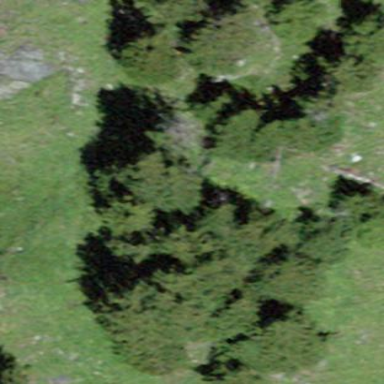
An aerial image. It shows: Forest with needle-leaved trees.